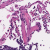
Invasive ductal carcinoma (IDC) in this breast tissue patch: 0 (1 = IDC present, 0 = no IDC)